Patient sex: M
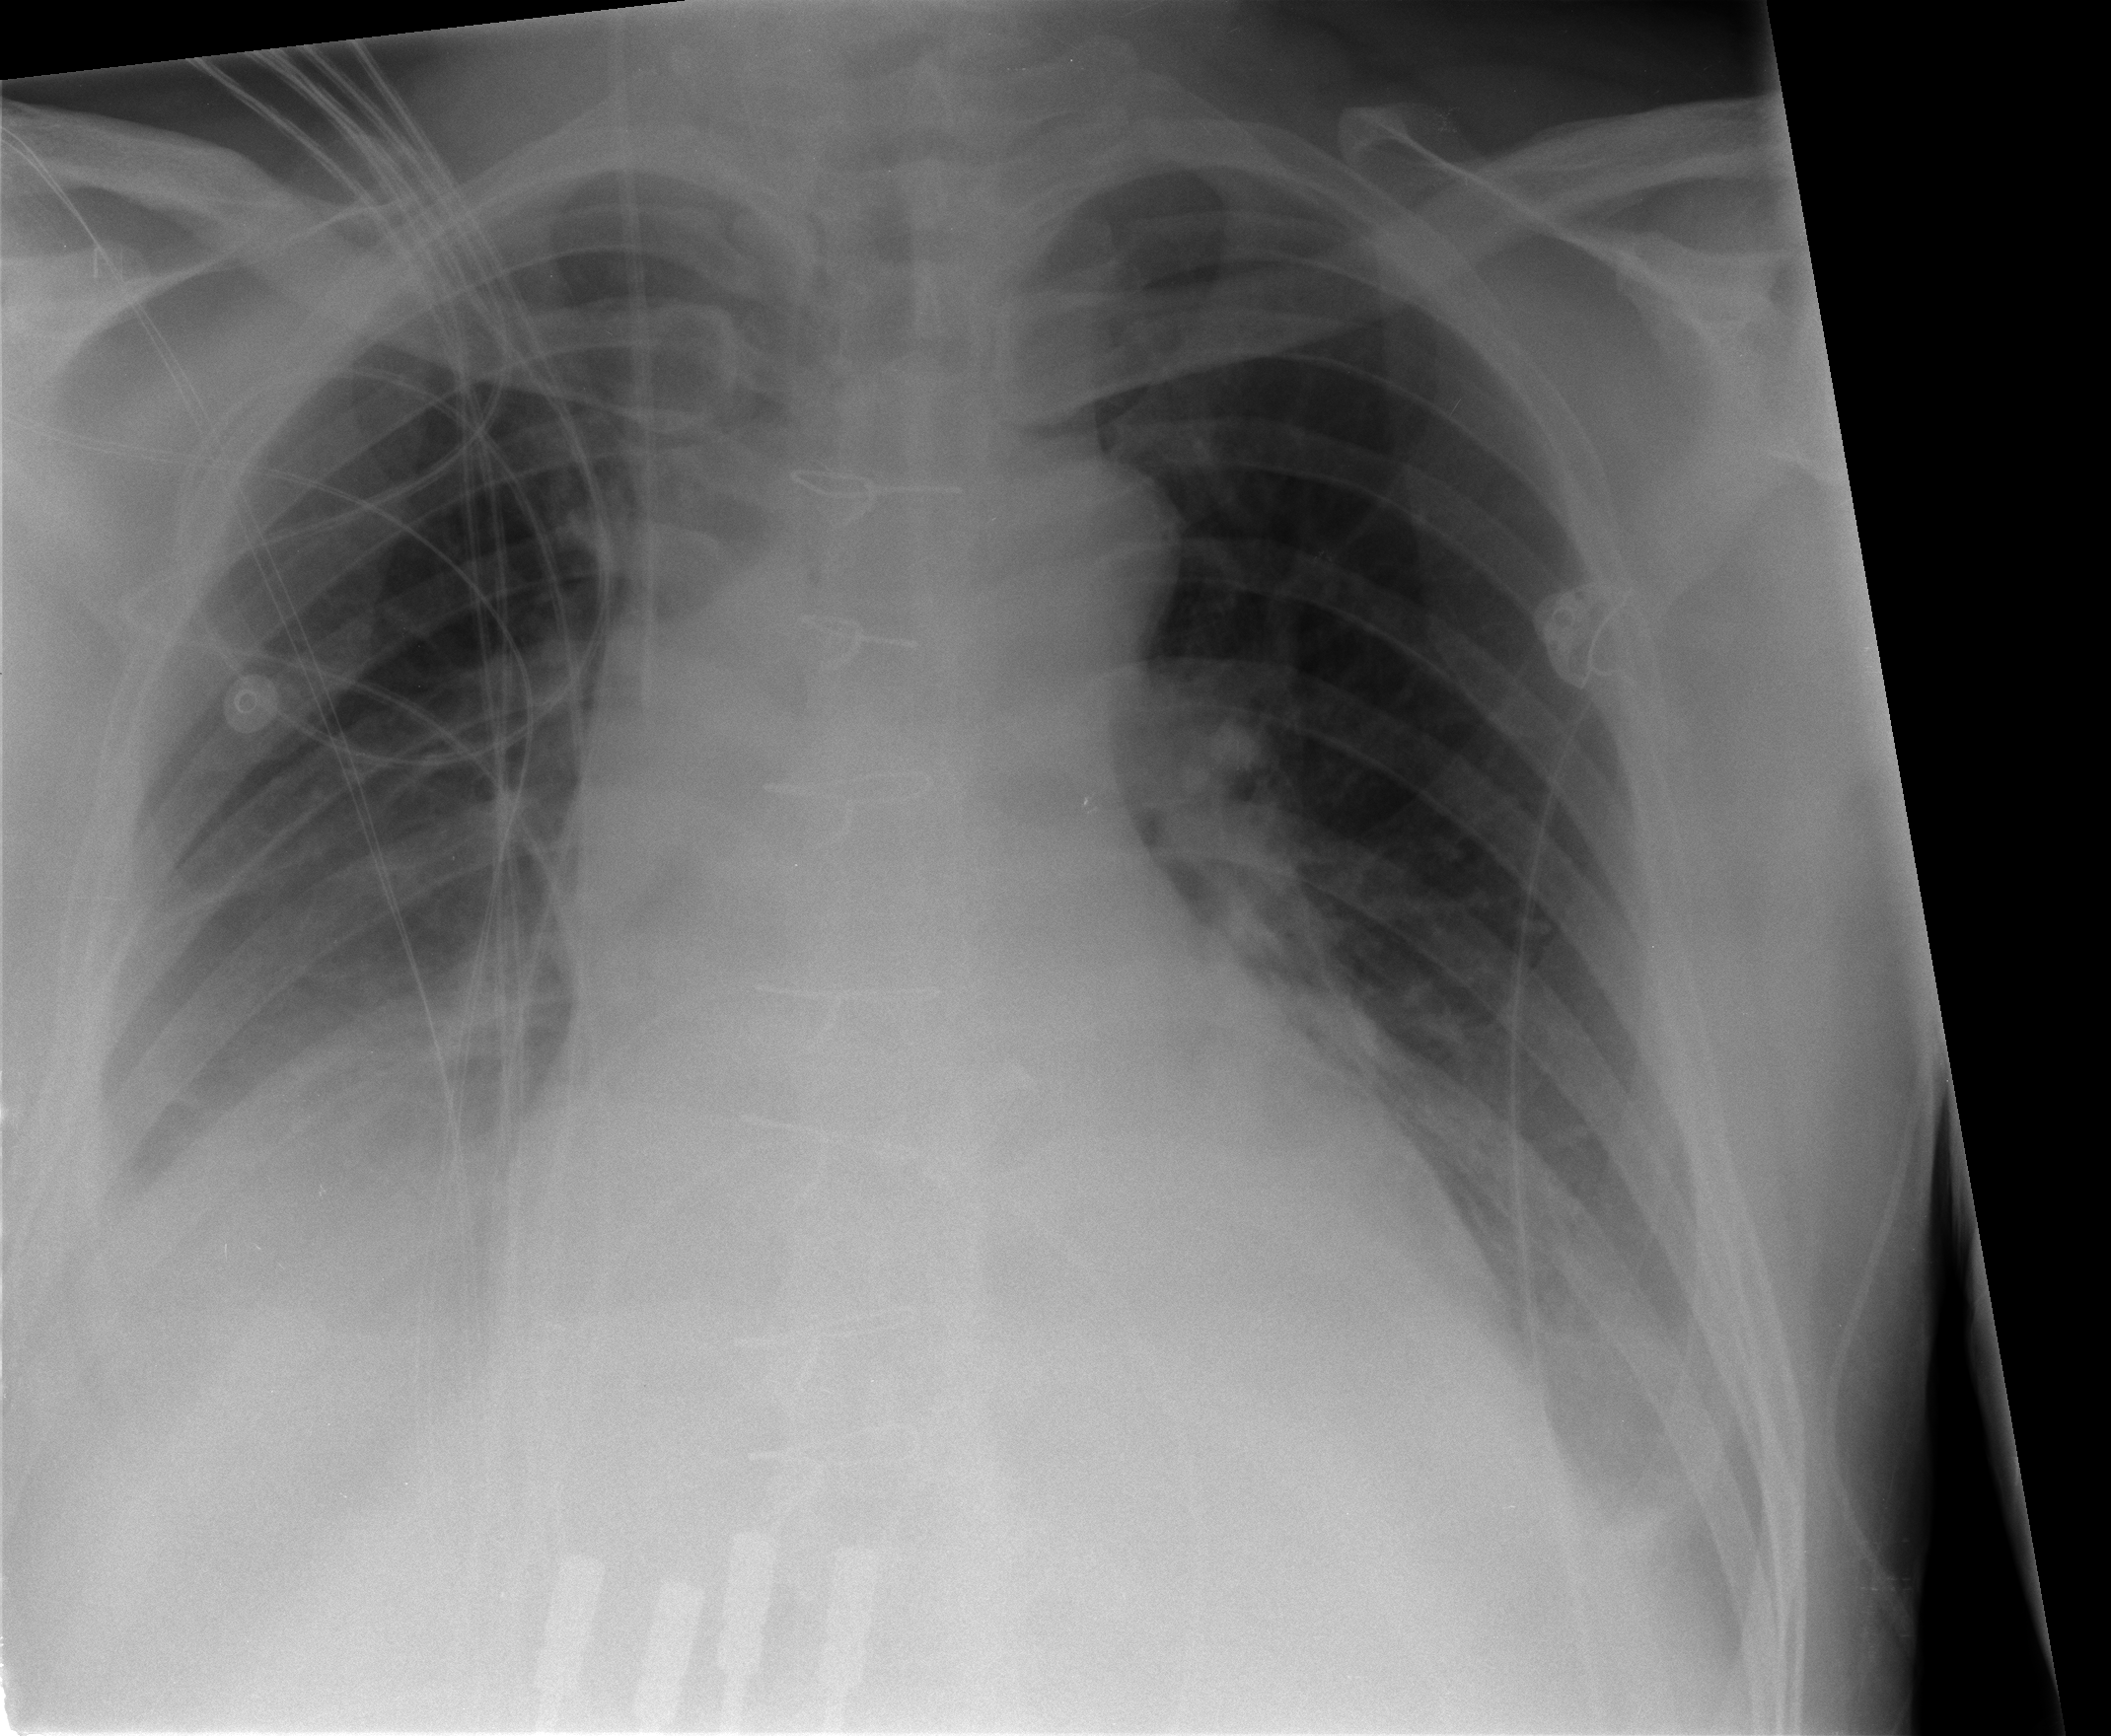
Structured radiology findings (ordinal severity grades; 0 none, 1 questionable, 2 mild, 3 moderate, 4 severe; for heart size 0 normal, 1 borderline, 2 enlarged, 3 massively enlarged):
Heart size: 2
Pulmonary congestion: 0
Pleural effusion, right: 2
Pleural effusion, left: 2
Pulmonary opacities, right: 0
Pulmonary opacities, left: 0
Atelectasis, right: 2
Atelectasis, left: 2